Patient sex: F
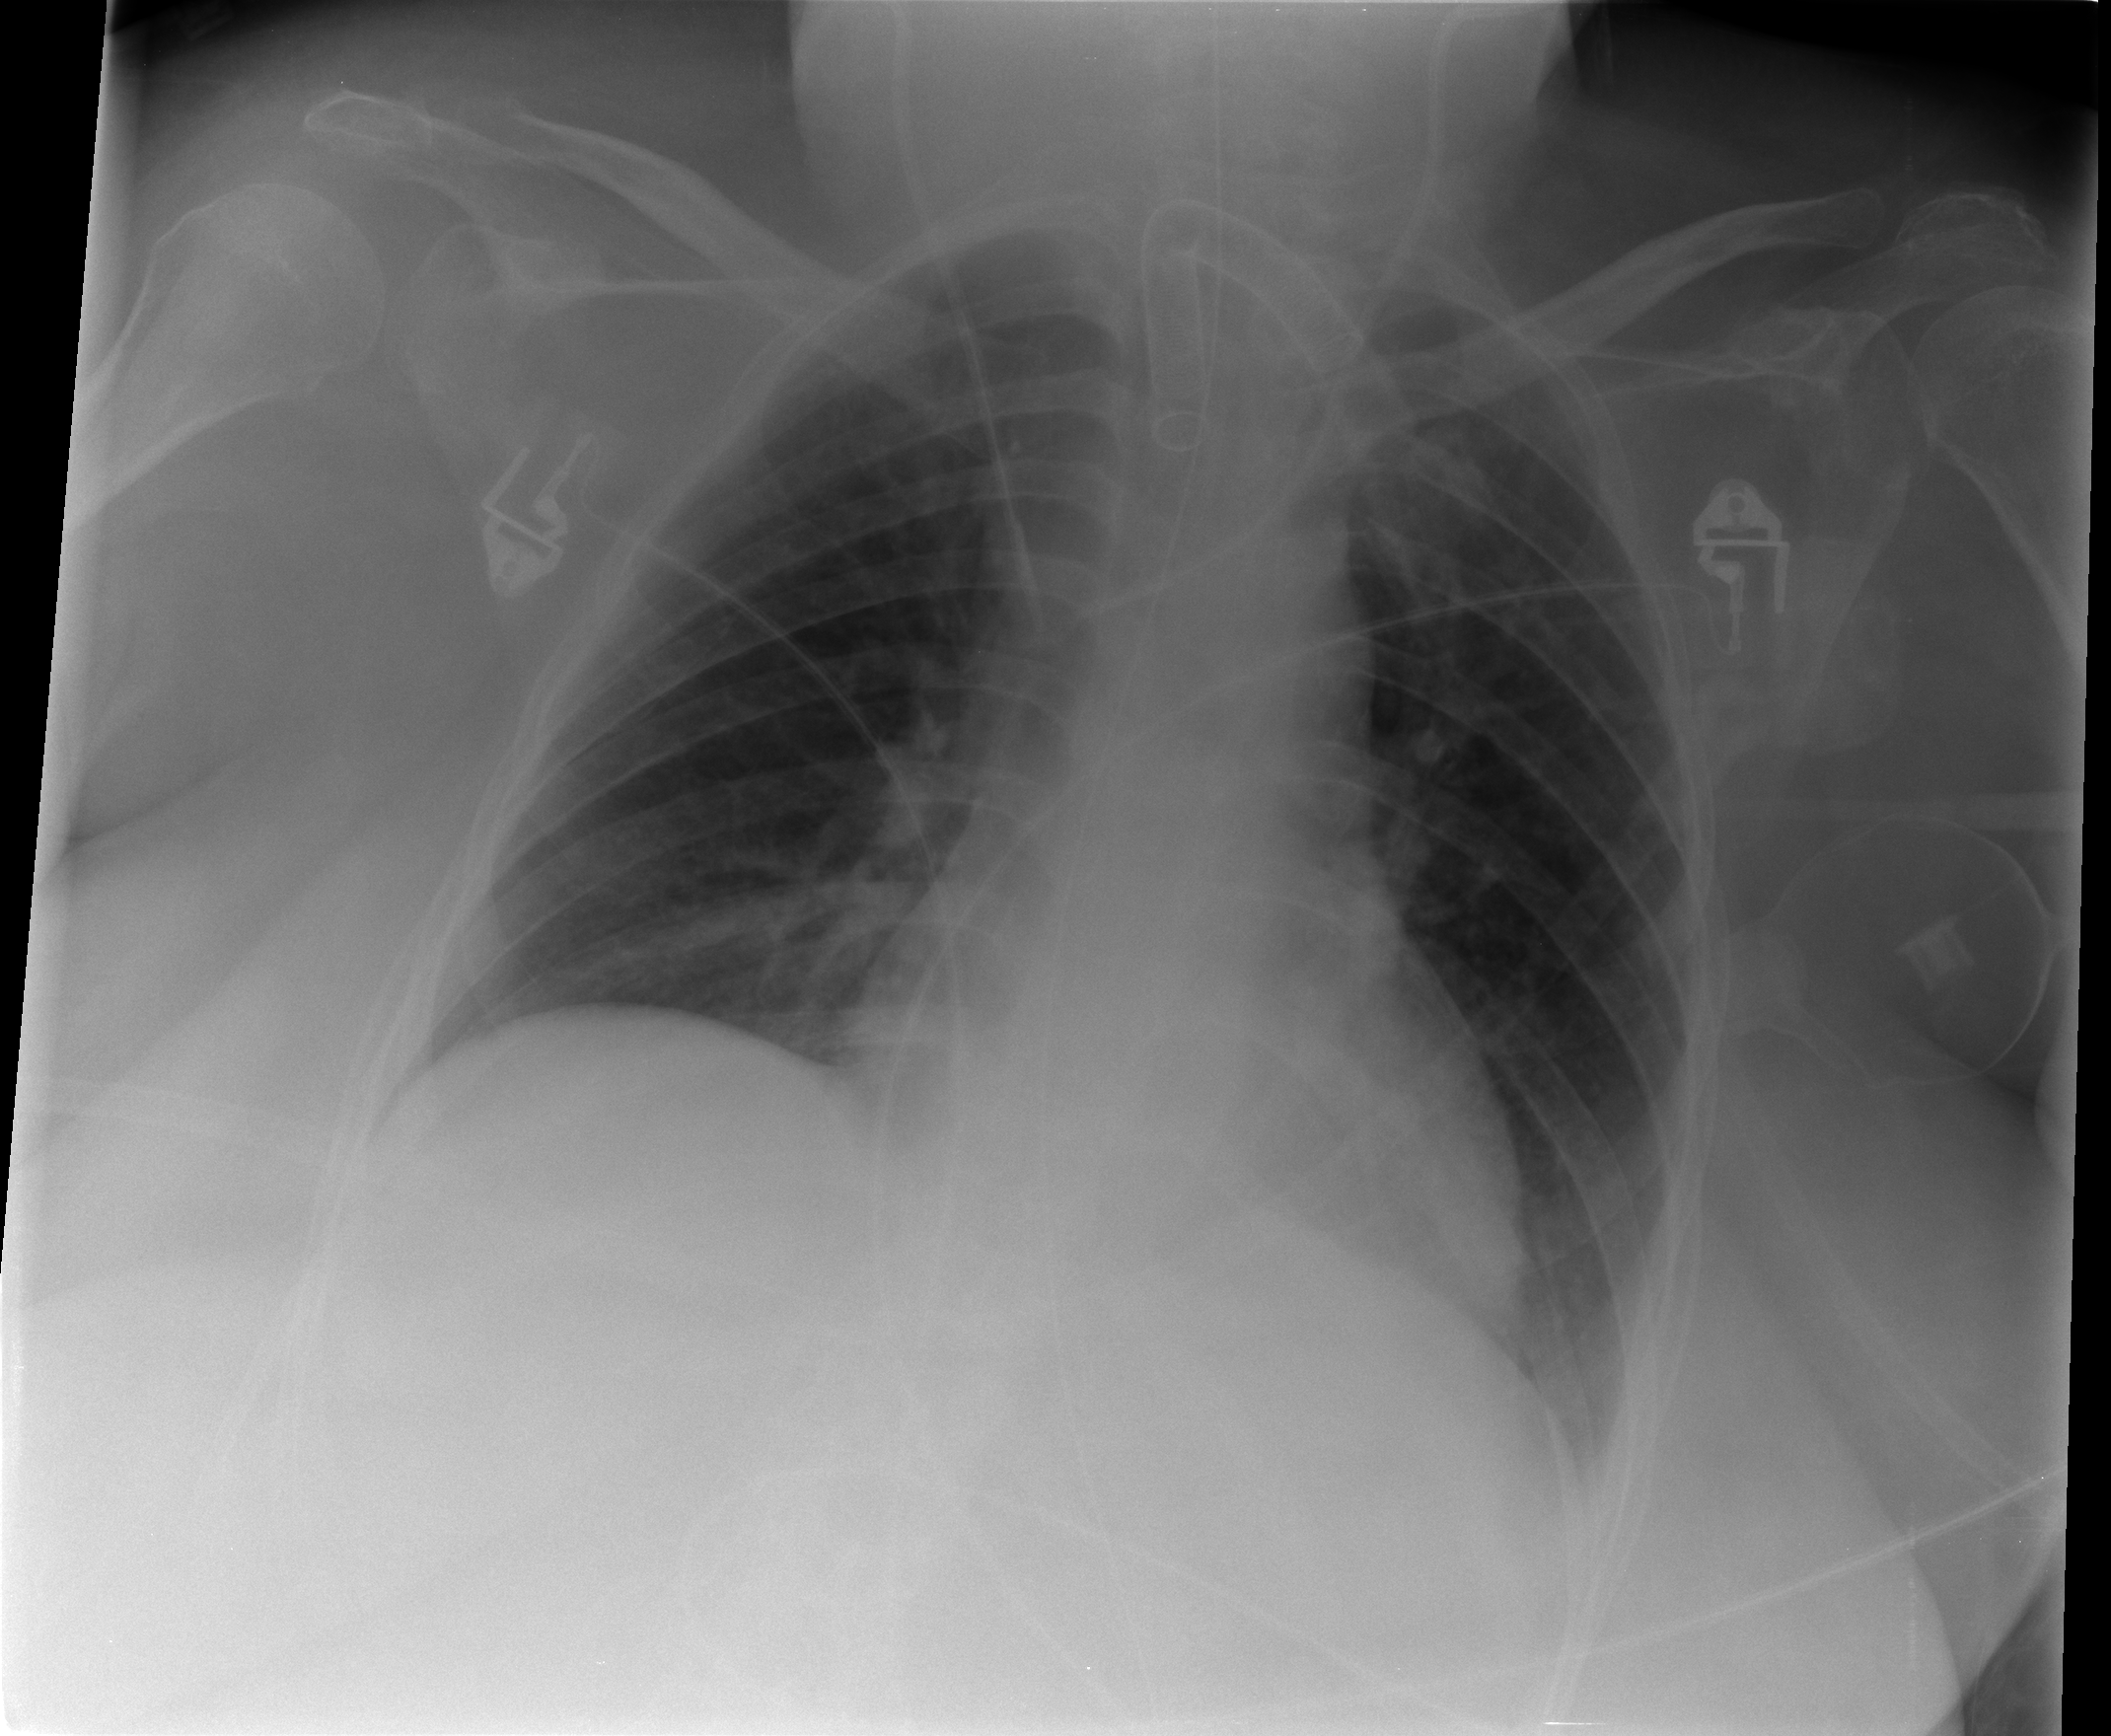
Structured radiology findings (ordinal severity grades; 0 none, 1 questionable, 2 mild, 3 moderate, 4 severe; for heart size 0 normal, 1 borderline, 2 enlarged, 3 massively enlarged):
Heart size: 0
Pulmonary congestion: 0
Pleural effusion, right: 0
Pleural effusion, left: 0
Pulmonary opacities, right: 0
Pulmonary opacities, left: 0
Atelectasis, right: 2
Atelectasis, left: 2